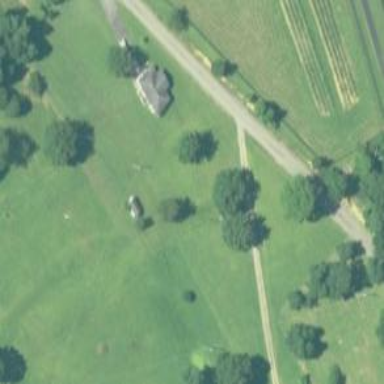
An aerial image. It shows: Driveway leading to service road.